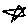
Label: star